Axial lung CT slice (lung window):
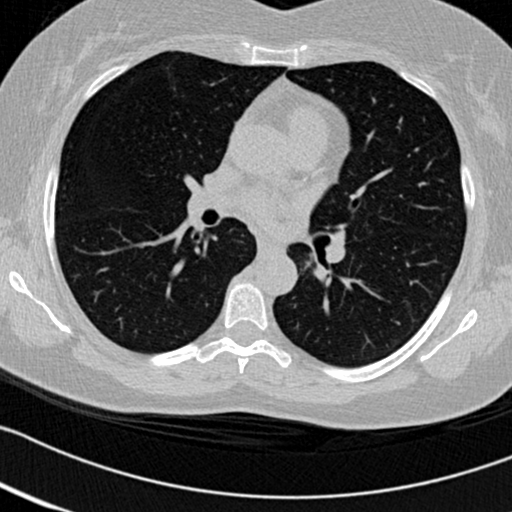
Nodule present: no